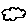
Label: cloud